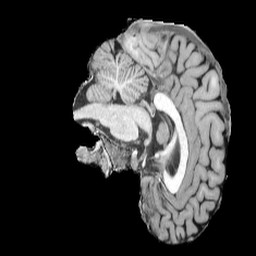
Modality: UNIT1
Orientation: sagittal